Question: i have a conceptual android question. I use the appcompat library (API min:15, target:21).
And want to place an image over the Top-Tabs (or even within) and the content below. (Content could be a swipeView)
Like this:

Important is that the image should be fixed within the last tab and laying over the content below. (should be fragment independent)
How would you do it?
Is there something new in Api 21 that can handle this easily?
Thanks!!
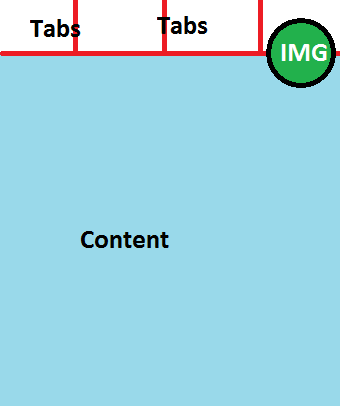
Answer: API 21 will not make this easier. What you can make use of API21 is <URL> to make your floating action view oval.
However, positioning of the view is likely unrelated to the API version. You need to place the floating button between your tabs holder and content layout. Oval view bottom should be aligned with content and has the bottom margin usually to the half of it's height.